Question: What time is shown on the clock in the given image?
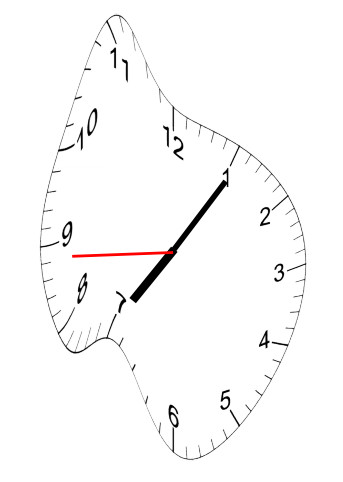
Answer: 07:05:44